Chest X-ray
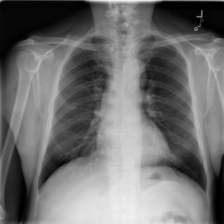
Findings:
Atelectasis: negative
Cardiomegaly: negative
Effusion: negative
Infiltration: negative
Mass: negative
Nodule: negative
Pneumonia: negative
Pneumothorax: negative
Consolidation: negative
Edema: negative
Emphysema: negative
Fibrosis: negative
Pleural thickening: negative
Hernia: negative